Question: How do I remove the black background from a dialog box in Android. The pic shows the problem.

'''
final Dialog dialog = new Dialog(Screen1.this);
dialog.requestWindowFeature(Window.FEATURE_NO_TITLE);
dialog.setContentView(R.layout.themechanger);
'''
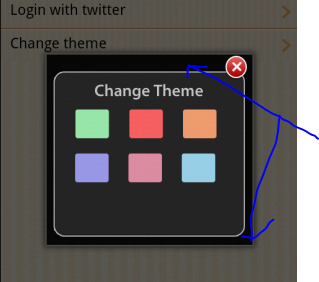
Answer: Add this code
'''
dialog.getWindow().setBackgroundDrawable(new ColorDrawable(android.graphics.Color.TRANSPARENT));
'''
Or this one instead:
'''
dialog.getWindow().setBackgroundDrawableResource(android.R.color.transparent);
'''